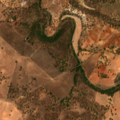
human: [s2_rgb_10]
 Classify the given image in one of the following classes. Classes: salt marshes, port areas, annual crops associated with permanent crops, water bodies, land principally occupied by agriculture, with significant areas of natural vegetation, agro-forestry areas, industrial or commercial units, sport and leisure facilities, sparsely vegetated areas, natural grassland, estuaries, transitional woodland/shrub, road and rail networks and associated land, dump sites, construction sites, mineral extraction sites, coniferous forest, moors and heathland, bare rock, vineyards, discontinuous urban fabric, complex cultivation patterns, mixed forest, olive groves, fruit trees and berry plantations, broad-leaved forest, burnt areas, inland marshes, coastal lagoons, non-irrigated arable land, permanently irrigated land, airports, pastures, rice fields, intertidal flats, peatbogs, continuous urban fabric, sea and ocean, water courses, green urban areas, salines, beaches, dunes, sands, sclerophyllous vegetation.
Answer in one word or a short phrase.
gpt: non-irrigated arable land, olive groves, complex cultivation patterns, agro-forestry areas, broad-leaved forest